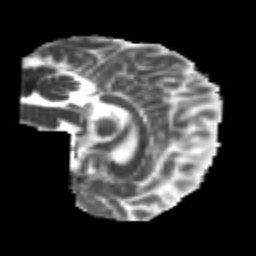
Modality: MD
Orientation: sagittal
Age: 23
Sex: female
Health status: healthy
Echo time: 0.074 s